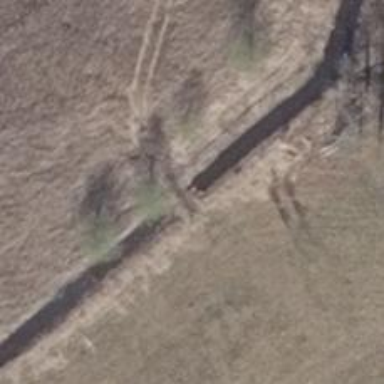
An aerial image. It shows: Culvert tunnel.